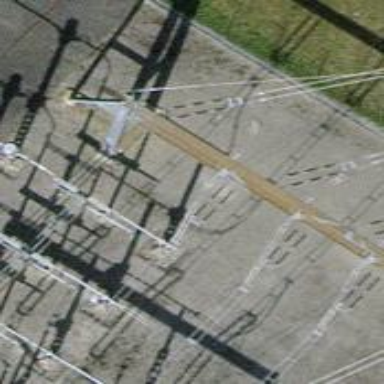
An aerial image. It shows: Power line in the image.